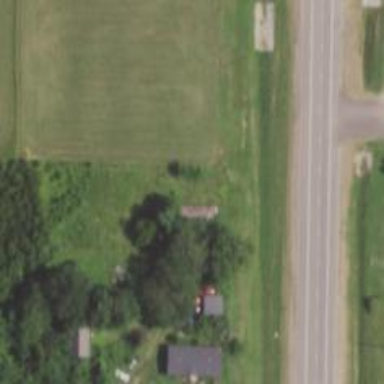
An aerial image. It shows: Driveway leading to service road.